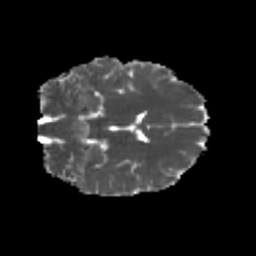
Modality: MD
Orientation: coronal
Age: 19
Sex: female
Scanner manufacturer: siemens
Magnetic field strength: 3 T
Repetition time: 3.5 s
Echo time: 0.104 s